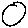
Label: circle